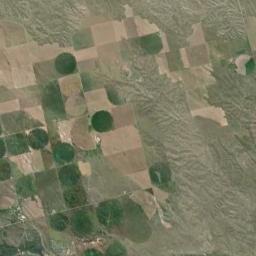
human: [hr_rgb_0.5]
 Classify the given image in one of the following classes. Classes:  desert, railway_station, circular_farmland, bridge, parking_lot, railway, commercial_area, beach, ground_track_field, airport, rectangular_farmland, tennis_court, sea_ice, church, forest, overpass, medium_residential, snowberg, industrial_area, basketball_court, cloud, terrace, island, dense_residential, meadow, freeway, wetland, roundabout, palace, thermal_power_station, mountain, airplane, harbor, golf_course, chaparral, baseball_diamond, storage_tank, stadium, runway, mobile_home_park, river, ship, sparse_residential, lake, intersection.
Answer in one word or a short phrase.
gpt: circular_farmland